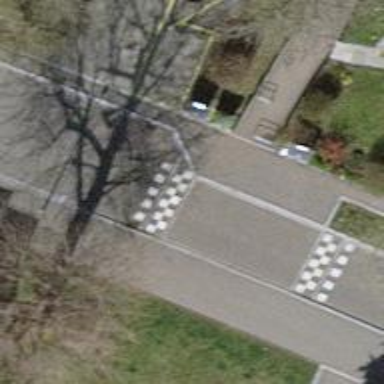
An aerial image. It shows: Unmarked crossing with traffic calming table.